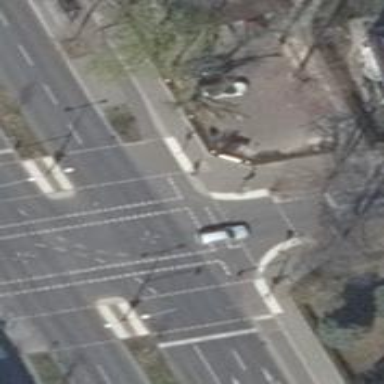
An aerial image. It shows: Asphalt footway with traffic signals crossing. Both the footway and cycleway have asphalt surfaces.